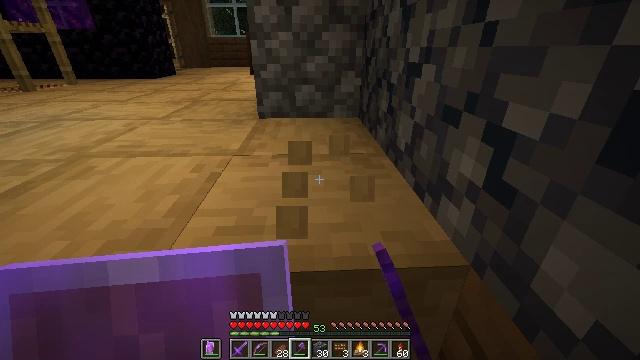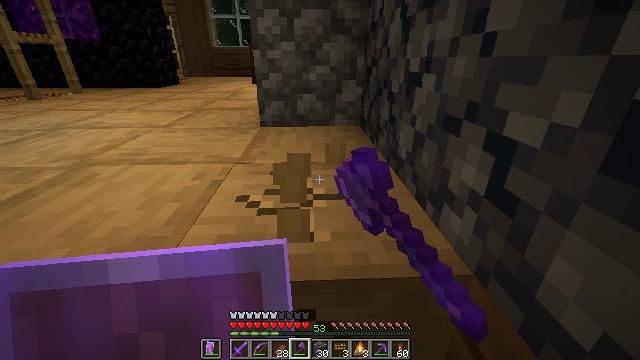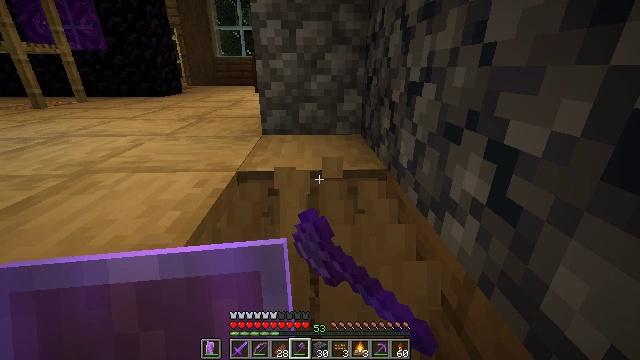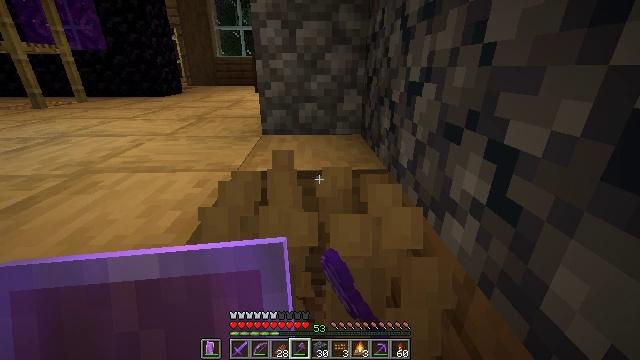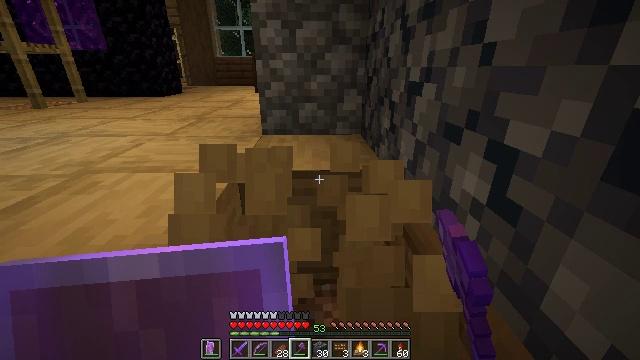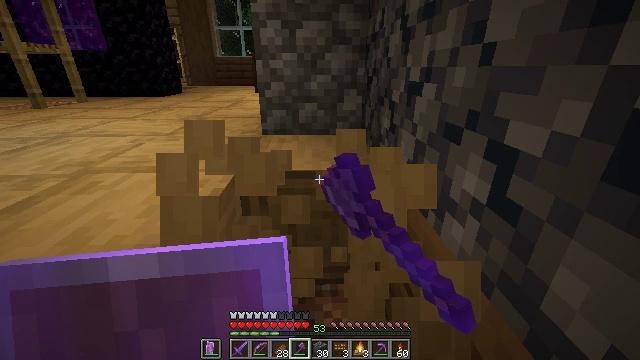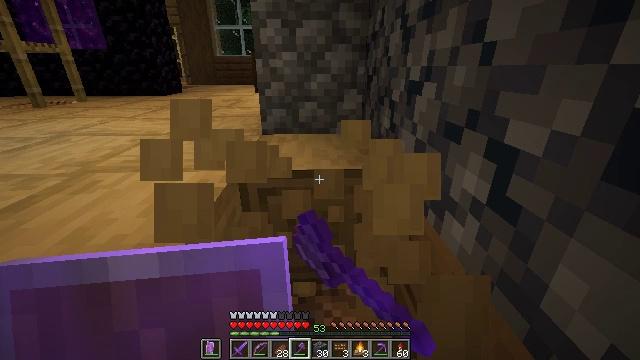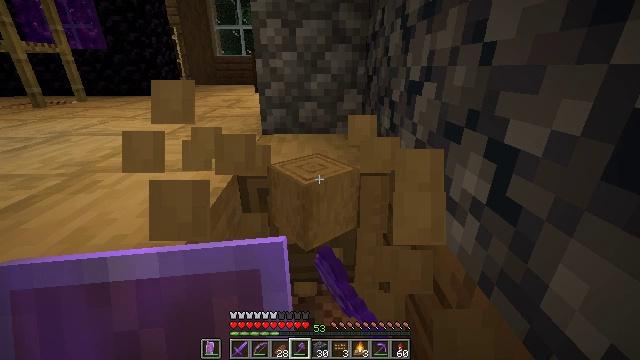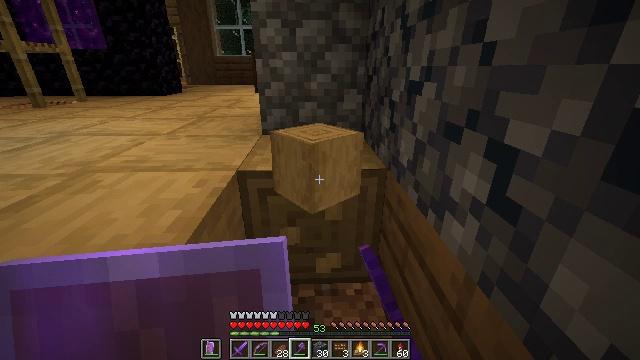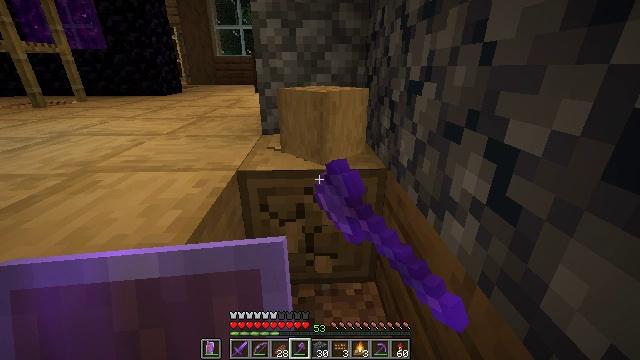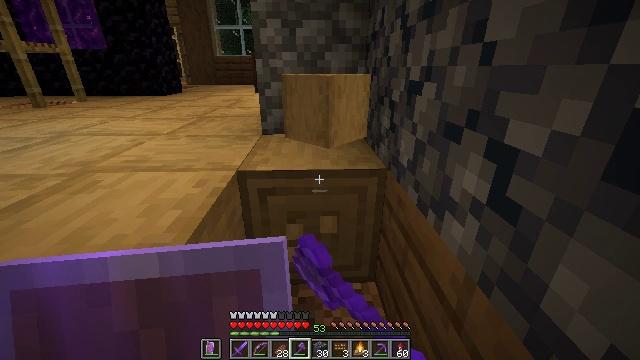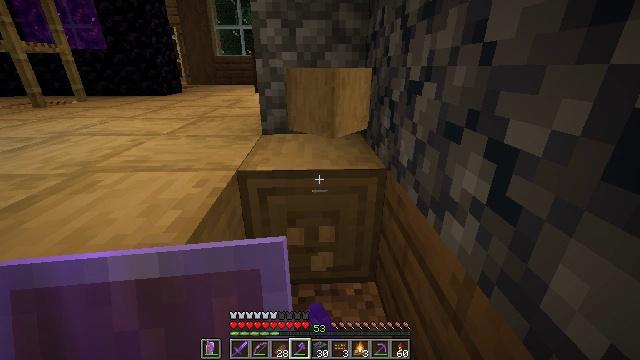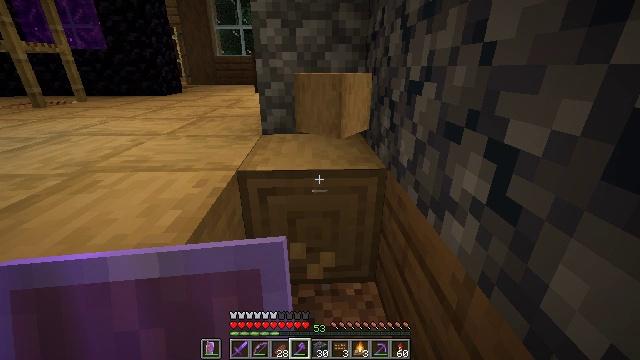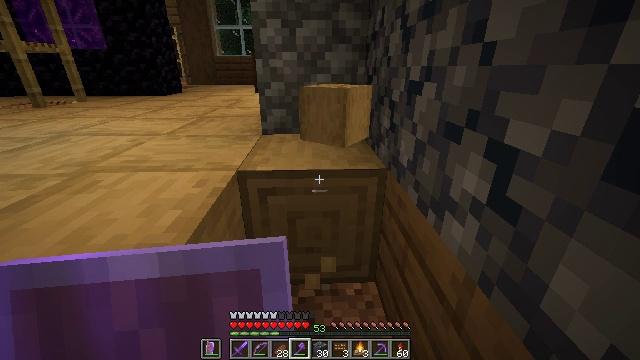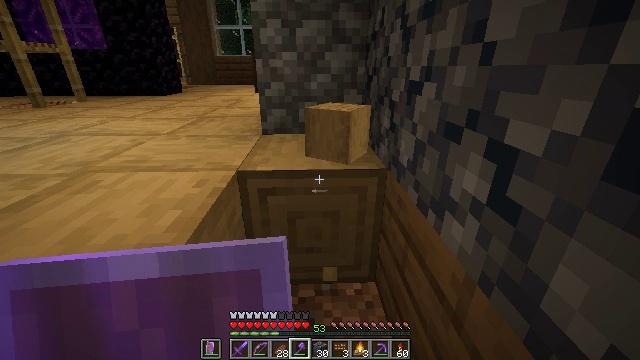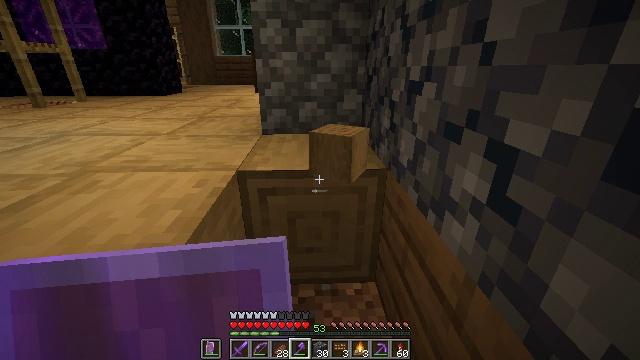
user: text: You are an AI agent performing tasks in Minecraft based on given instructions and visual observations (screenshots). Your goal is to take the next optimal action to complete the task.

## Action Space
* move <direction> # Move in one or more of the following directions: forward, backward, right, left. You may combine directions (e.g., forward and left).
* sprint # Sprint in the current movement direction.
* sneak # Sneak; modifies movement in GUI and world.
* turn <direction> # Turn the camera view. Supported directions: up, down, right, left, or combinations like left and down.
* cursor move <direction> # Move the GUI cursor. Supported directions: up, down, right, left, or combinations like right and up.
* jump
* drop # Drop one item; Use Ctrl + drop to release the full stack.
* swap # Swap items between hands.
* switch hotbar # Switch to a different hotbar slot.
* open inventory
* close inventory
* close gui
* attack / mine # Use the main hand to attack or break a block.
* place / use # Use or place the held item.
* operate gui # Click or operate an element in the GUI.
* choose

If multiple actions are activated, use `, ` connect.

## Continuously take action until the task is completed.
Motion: motion action
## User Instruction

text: Mine the stripped oak log.
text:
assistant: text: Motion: turn up, attack / mine
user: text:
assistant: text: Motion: turn up, attack / mine
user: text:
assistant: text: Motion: attack / mine
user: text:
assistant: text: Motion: attack / mine
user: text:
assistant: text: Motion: attack / mine
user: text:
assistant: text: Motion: attack / mine
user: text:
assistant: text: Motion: attack / mine
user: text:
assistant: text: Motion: attack / mine
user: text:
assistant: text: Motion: attack / mine
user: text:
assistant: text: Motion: no_op
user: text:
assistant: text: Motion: no_op
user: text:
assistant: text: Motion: no_op
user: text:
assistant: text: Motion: no_op
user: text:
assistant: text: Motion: no_op
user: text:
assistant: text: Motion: no_op
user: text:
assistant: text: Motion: move forward
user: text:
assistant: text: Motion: move forward
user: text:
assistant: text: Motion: move forward
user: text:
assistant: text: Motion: move forward, attack / mine
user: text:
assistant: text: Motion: turn right and down, attack / mine
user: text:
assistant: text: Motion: turn right and down, attack / mine
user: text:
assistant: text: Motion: turn down, attack / mine
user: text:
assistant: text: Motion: attack / mine
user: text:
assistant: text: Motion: attack / mine
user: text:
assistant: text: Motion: attack / mine